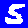
Digit: 5